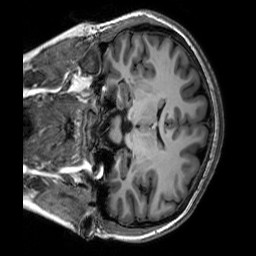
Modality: T1w
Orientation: coronal
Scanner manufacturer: siemens
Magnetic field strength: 3 T
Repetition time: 2.3 s
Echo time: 0.00302 s